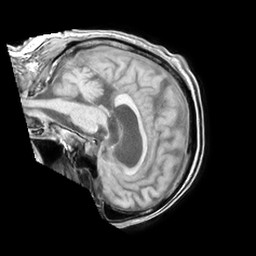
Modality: T1w
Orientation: sagittal
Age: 82
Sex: male
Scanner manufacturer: philips
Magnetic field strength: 1.5 T
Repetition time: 0.1767 s
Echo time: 0.001808 s